Question: I'm currently using <URL>:

Those red lines aren't exactly the same size as the blue bars, which is fine, it just can't cover the entire graph.
I've been toying around with the answers posted to <URL> question and I've been trying to use XYBarRenderer.draw... and XYBarRenderer.add... to no avail.
Any help is greatly appreciated!
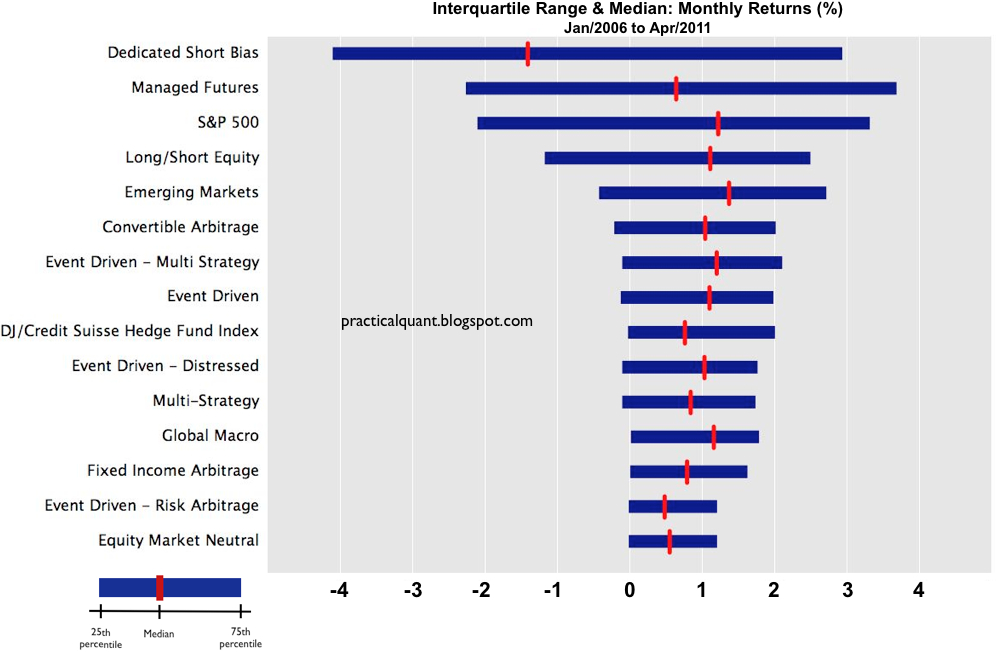
Answer: Ideally in JFreeChart you would create this chart using a dataset that implements the <URL> interface and a renderer that can render both the bars and the median markers directly from that data. However, the main implementation of that dataset interface is a bit cumbersome to use and there is not renderer that draws exactly the visual representation you are looking for.
The next best thing (that I can think of) is to use an overlaid chart, which allows the median markers to be overlaid on top of the bars - this requires two datasets and two renderers. Here is the result (the source code follows):

'''
/* =======================
* OverlaidChartDemo1.java
* =======================
*
* Copyright (c) 2014, Object Refinery Limited.
* All rights reserved.
*
* http://www.jfree.org/jfreechart/index.html
*
* Redistribution and use in source and binary forms, with or without
* modification, are permitted provided that the following conditions are met:
* - Redistributions of source code must retain the above copyright
* notice, this list of conditions and the following disclaimer.
* - Redistributions in binary form must reproduce the above copyright
* notice, this list of conditions and the following disclaimer in the
* documentation and/or other materials provided with the distribution.
* - Neither the name of the Object Refinery Limited nor the
* names of its contributors may be used to endorse or promote products
* derived from this software without specific prior written permission.
*
* THIS SOFTWARE IS PROVIDED BY THE COPYRIGHT HOLDERS AND CONTRIBUTORS "AS IS"
* AND ANY EXPRESS OR IMPLIED WARRANTIES, INCLUDING, BUT NOT LIMITED TO, THE
* IMPLIED WARRANTIES OF MERCHANTABILITY AND FITNESS FOR A PARTICULAR PURPOSE
* ARE DISCLAIMED. IN NO EVENT SHALL OBJECT REFINERY LIMITED BE LIABLE FOR ANY
* DIRECT, INDIRECT, INCIDENTAL, SPECIAL, EXEMPLARY, OR CONSEQUENTIAL DAMAGES
* (INCLUDING, BUT NOT LIMITED TO, PROCUREMENT OF SUBSTITUTE GOODS OR SERVICES;
* LOSS OF USE, DATA, OR PROFITS; OR BUSINESS INTERRUPTION) HOWEVER CAUSED AND
* ON ANY THEORY OF LIABILITY, WHETHER IN CONTRACT, STRICT LIABILITY, OR TORT
* (INCLUDING NEGLIGENCE OR OTHERWISE) ARISING IN ANY WAY OUT OF THE USE OF THIS
* SOFTWARE, EVEN IF ADVISED OF THE POSSIBILITY OF SUCH DAMAGE.
*
* Original Author: David Gilbert (for Object Refinery Limited);
* Contributor(s): -;
*
* Changes
* -------
* 10-Sep-2014 : Version 1 (DG);
*
*/
package org.jfree.chart.demo;
import java.awt.BasicStroke;
import java.awt.Color;
import java.awt.Dimension;
import org.jfree.chart.ChartFactory;
import org.jfree.chart.ChartPanel;
import org.jfree.chart.JFreeChart;
import org.jfree.chart.StandardChartTheme;
import org.jfree.chart.axis.AxisLocation;
import org.jfree.chart.axis.CategoryAxis;
import org.jfree.chart.axis.NumberAxis;
import org.jfree.chart.axis.ValueAxis;
import org.jfree.chart.plot.CategoryPlot;
import org.jfree.chart.plot.DatasetRenderingOrder;
import org.jfree.chart.plot.PlotOrientation;
import org.jfree.chart.renderer.category.IntervalBarRenderer;
import org.jfree.chart.renderer.category.LevelRenderer;
import org.jfree.chart.renderer.category.StandardBarPainter;
import org.jfree.data.category.CategoryDataset;
import org.jfree.data.category.DefaultCategoryDataset;
import org.jfree.data.category.DefaultIntervalCategoryDataset;
import org.jfree.data.category.IntervalCategoryDataset;
import org.jfree.ui.ApplicationFrame;
import org.jfree.ui.RefineryUtilities;
/**
* A sample application for the Stack Overflow question
* http://stackoverflow.com/questions/25772655/how-do-i-draw-a-short-line-over-a-bar-on-an-xyplot-using-xybarrenderer.
*/
public class OverlaidChartDemo1 extends ApplicationFrame {
/**
* Creates a new demo instance.
*
* @param title the frame title.
*/
public OverlaidChartDemo1(String title) {
super(title);
CategoryDataset dataset = createDataset1();
JFreeChart chart = createChart(dataset);
ChartPanel chartPanel = new ChartPanel(chart, false);
chartPanel.setFillZoomRectangle(true);
chartPanel.setMouseWheelEnabled(true);
chartPanel.setPreferredSize(new Dimension(600, 480));
setContentPane(chartPanel);
}
private static IntervalCategoryDataset createDataset1() {
double[] start = new double[] { -4.1, -2.2, -2.1, -1.2, -0.4,
-0.2, -0.1, -0.15, 0, -0.1, -0.1, 0, 0, 0, 0 };
double[] end = new double[] { 2.9, 3.6, 3.3, 2.5, 2.8, 2, 2.1, 2, 2,
1.8, 1.7, 1.8, 1.6, 1.2, 1.2 };
DefaultIntervalCategoryDataset dataset
= new DefaultIntervalCategoryDataset(new double[][]{ start },
new double[][]{ end });
dataset.setCategoryKeys(new String[] { "Dedicated Short Bias",
"Managed Futures", "S&P 500", "Long/Short Equity",
"Emerging Markets", "Convertible Arbitrage",
"Event Driven - Multi Strategy", "Event Driven",
"DJ/Credit Suisse Hedge Fund Index",
"Event Driven - Distressed", "Multi-Strategy", "Global Macro",
"Fixed Income Arbitrage", "Event Driven - Risk Arbitrage",
"Equity Market Neutral"});
return dataset;
}
private static CategoryDataset createDataset2() {
DefaultCategoryDataset dataset = new DefaultCategoryDataset();
dataset.addValue(-1.3, "S1", "Dedicated Short Bias");
dataset.addValue(0.7, "S1", "Managed Futures");
dataset.addValue(1.2, "S1", "S&P 500");
dataset.addValue(1.1, "S1", "Long/Short Equity");
dataset.addValue(1.4, "S1", "Emerging Markets");
dataset.addValue(1.05, "S1", "Convertible Arbitrage");
dataset.addValue(1.2, "S1", "Event Driven - Multi Strategy");
dataset.addValue(1.1, "S1", "Event Driven");
dataset.addValue(0.7, "S1", "DJ/Credit Suisse Hedge Fund Index");
dataset.addValue(1, "S1", "Event Driven - Distressed");
dataset.addValue(0.8, "S1", "Multi-Strategy");
dataset.addValue(1.2, "S1", "Global Macro");
dataset.addValue(0.8, "S1", "Fixed Income Arbitrage");
dataset.addValue(0.5, "S1", "Event Driven - Risk Arbitrage");
dataset.addValue(0.6, "S1", "Equity Market Neutral");
return dataset;
}
/**
* Creates a sample chart.
*
* @param dataset the dataset.
*
* @return The chart.
*/
private static JFreeChart createChart(CategoryDataset dataset) {
CategoryAxis xAxis = new CategoryAxis(null);
ValueAxis yAxis = new NumberAxis("Monthly Return (%)");
IntervalBarRenderer renderer = new IntervalBarRenderer();
renderer.setBarPainter(new StandardBarPainter());
renderer.setSeriesPaint(0, new Color(10, 12, 118));
renderer.setShadowVisible(false);
CategoryPlot plot = new CategoryPlot(dataset, xAxis, yAxis, renderer);
plot.setOrientation(PlotOrientation.HORIZONTAL);
plot.setRangeAxisLocation(AxisLocation.BOTTOM_OR_LEFT);
plot.setBackgroundPaint(new Color(230, 230, 230));
plot.setRangeGridlinePaint(Color.WHITE);
plot.setRangeGridlineStroke(new BasicStroke(0.5f));
// overlay a second dataset
plot.setDataset(1, createDataset2());
LevelRenderer renderer2 = new LevelRenderer();
renderer2.setSeriesStroke(0, new BasicStroke(4.0f,
BasicStroke.CAP_ROUND, BasicStroke.JOIN_ROUND));
renderer2.setSeriesPaint(0, Color.RED);
plot.setRenderer(1, renderer2);
plot.setDatasetRenderingOrder(DatasetRenderingOrder.FORWARD);
JFreeChart chart = new JFreeChart(
"Interquartile Range and Median: Monthly Returns", plot);
chart.removeLegend();
chart.setBackgroundPaint(Color.WHITE);
return chart;
}
/**
* Starting point for the demonstration application.
*
* @param args ignored.
*/
public static void main(String[] args) {
OverlaidChartDemo1 demo = new OverlaidChartDemo1(
"JFreeChart: OverlaidChartDemo1.java");
demo.pack();
RefineryUtilities.centerFrameOnScreen(demo);
demo.setVisible(true);
}
}
'''